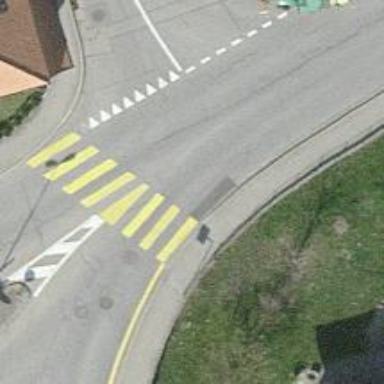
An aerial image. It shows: Zebra crossing on the road.